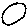
Label: circle